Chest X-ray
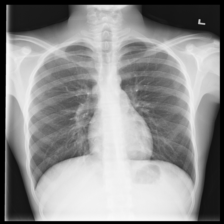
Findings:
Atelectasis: negative
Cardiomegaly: negative
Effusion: negative
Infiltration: negative
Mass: negative
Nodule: negative
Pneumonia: negative
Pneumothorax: negative
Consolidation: negative
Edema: negative
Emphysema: negative
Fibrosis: negative
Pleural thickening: negative
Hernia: negative